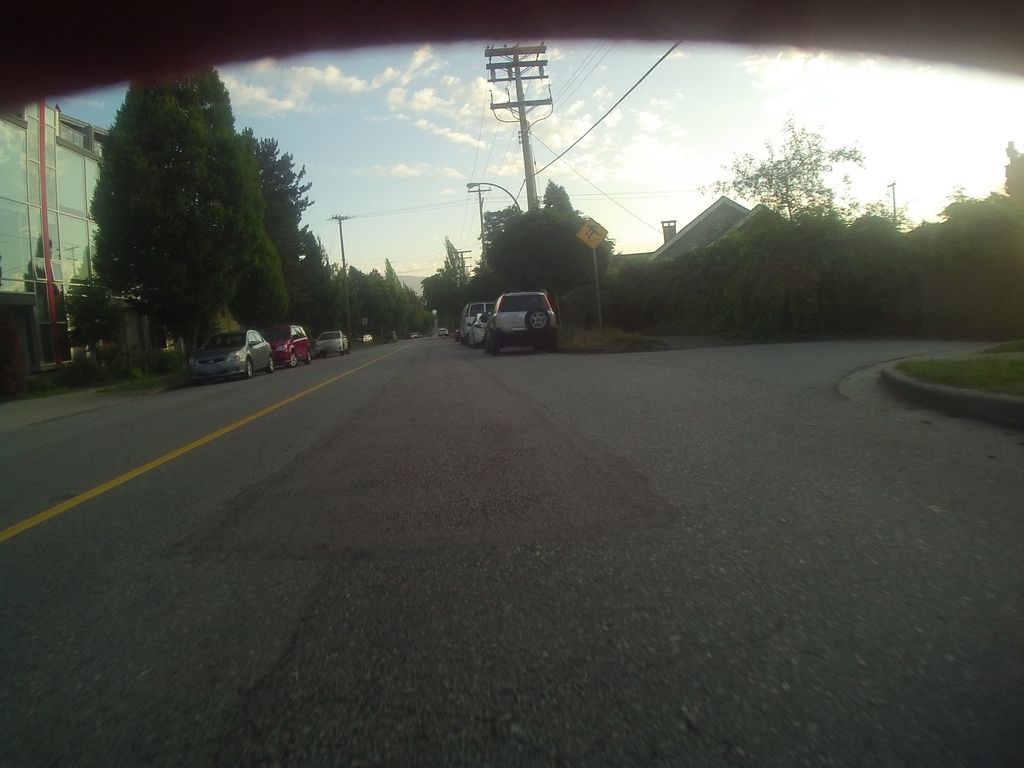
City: vancouver